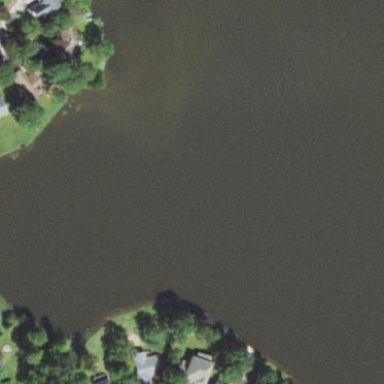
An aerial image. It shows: Lake with natural water.